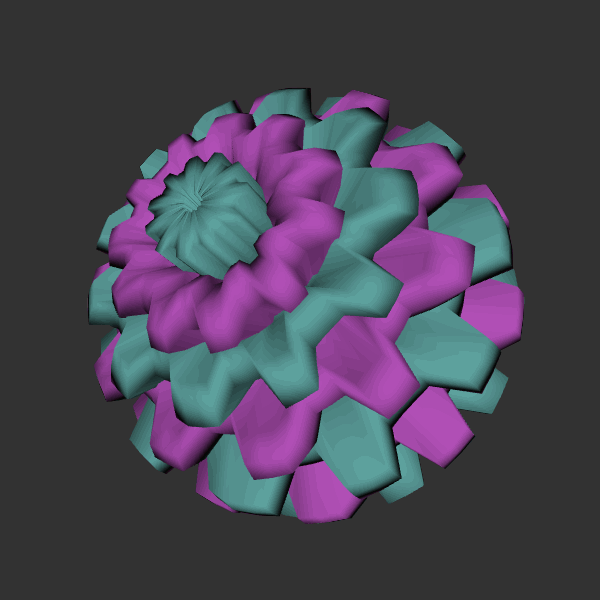
Background: dark